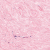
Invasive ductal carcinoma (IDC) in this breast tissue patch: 0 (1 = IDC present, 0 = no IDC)